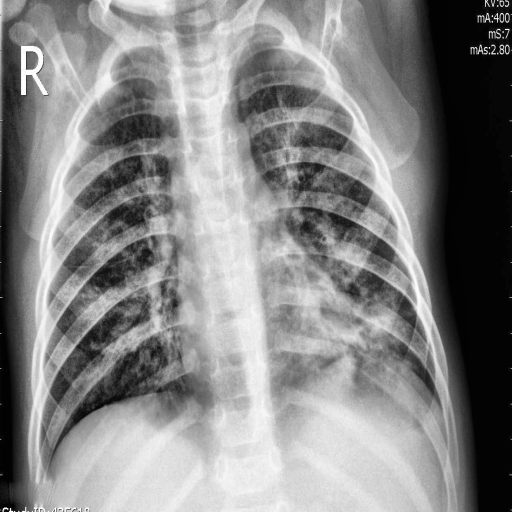
Finding: PNEUMONIA